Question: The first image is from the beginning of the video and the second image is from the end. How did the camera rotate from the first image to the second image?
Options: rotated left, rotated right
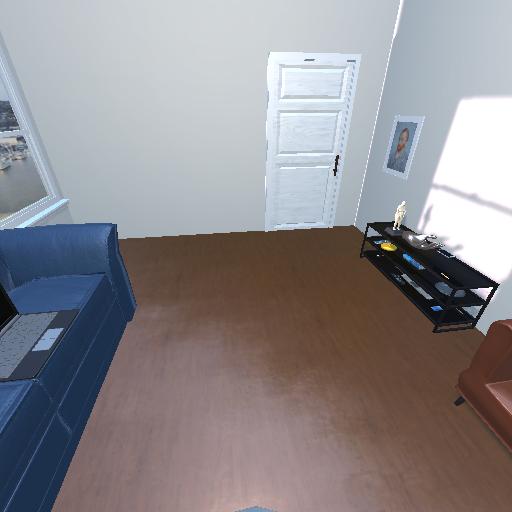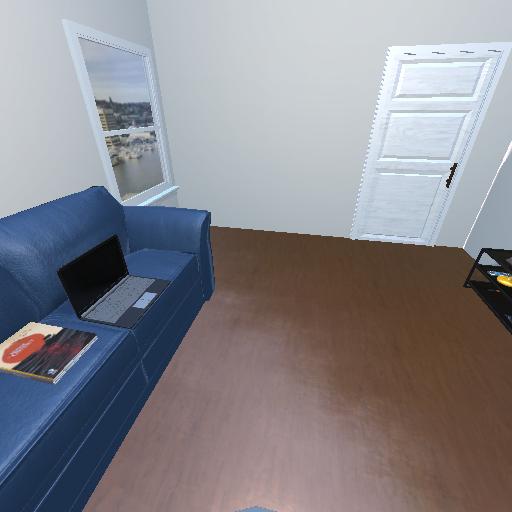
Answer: rotated left